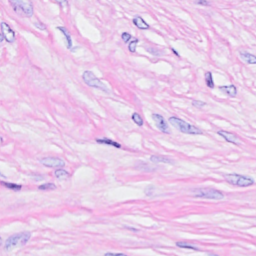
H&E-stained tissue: Breast